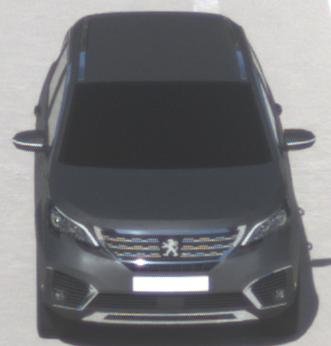
Make: Peugeot
Model: 5008 1.2 PureTech 130 Active
Detailed model: 5008 (II) (03/17 - 09/20)
Model produced from: 2017/03
Model produced until: 2018/07
Doors: 5
Color: gray
Road condition: dry road
Daytime: morning or afternoon
Contrast: high contrast